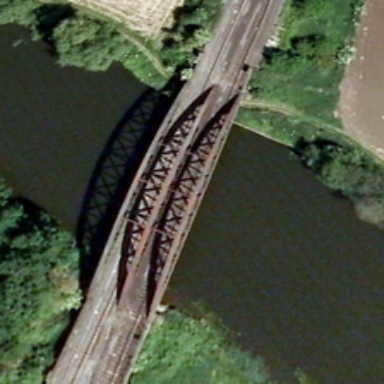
Some green trees are in two sides of a black river with a bridge .